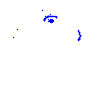
Particle: electron